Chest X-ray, PA view. Patient: 45 years old, sex M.
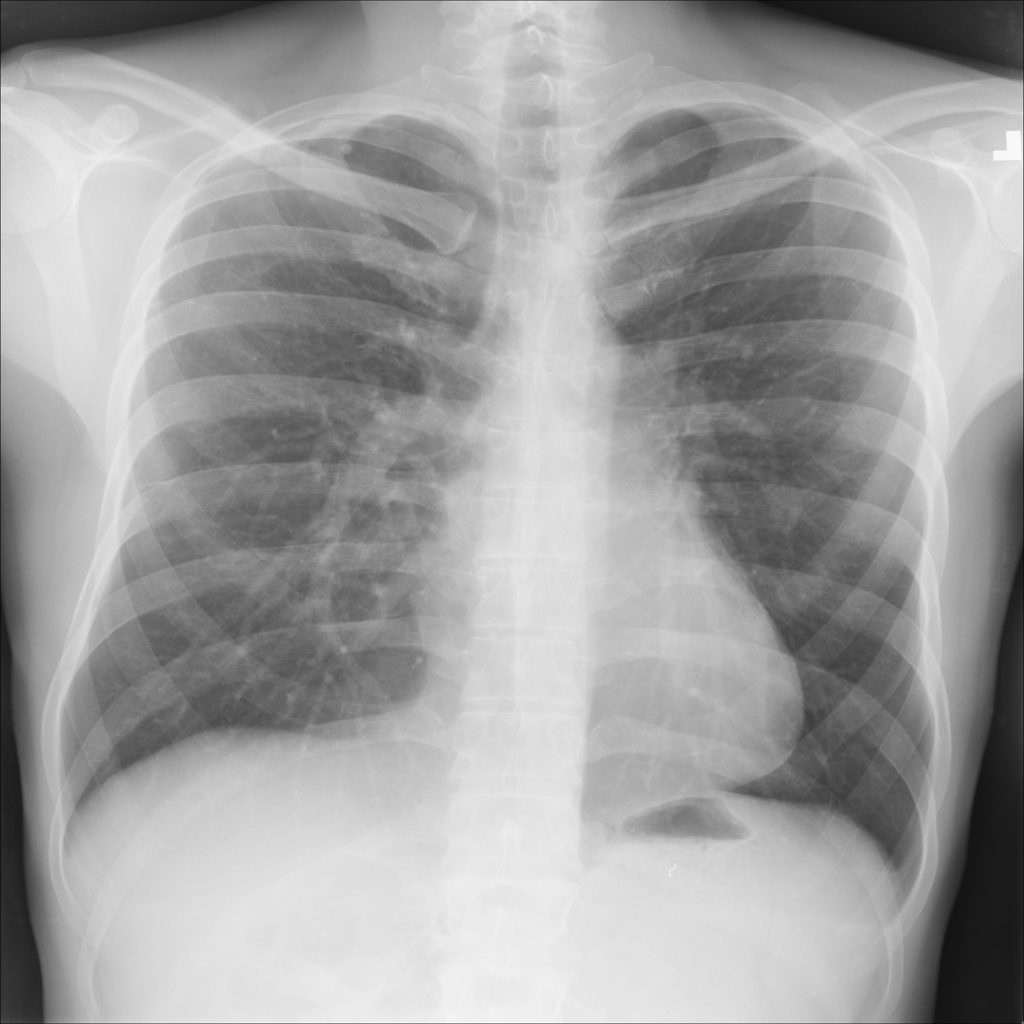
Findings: No Finding